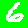
Digit: 6